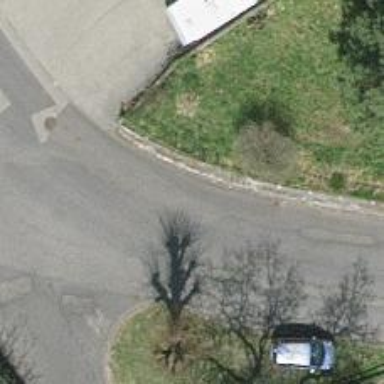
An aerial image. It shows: Residential road with asphalt surface.